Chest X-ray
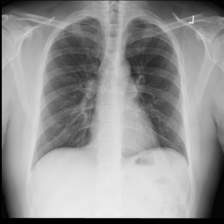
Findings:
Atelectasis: negative
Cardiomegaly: negative
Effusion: negative
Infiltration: negative
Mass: negative
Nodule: negative
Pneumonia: negative
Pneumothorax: negative
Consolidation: negative
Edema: negative
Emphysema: negative
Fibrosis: negative
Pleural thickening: negative
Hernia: negative